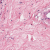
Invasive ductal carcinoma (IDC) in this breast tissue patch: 0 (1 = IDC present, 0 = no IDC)